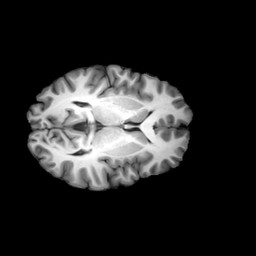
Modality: T1w
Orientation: axial
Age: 32
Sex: female
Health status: ill